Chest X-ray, AP view. Patient: 69 years old, sex F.
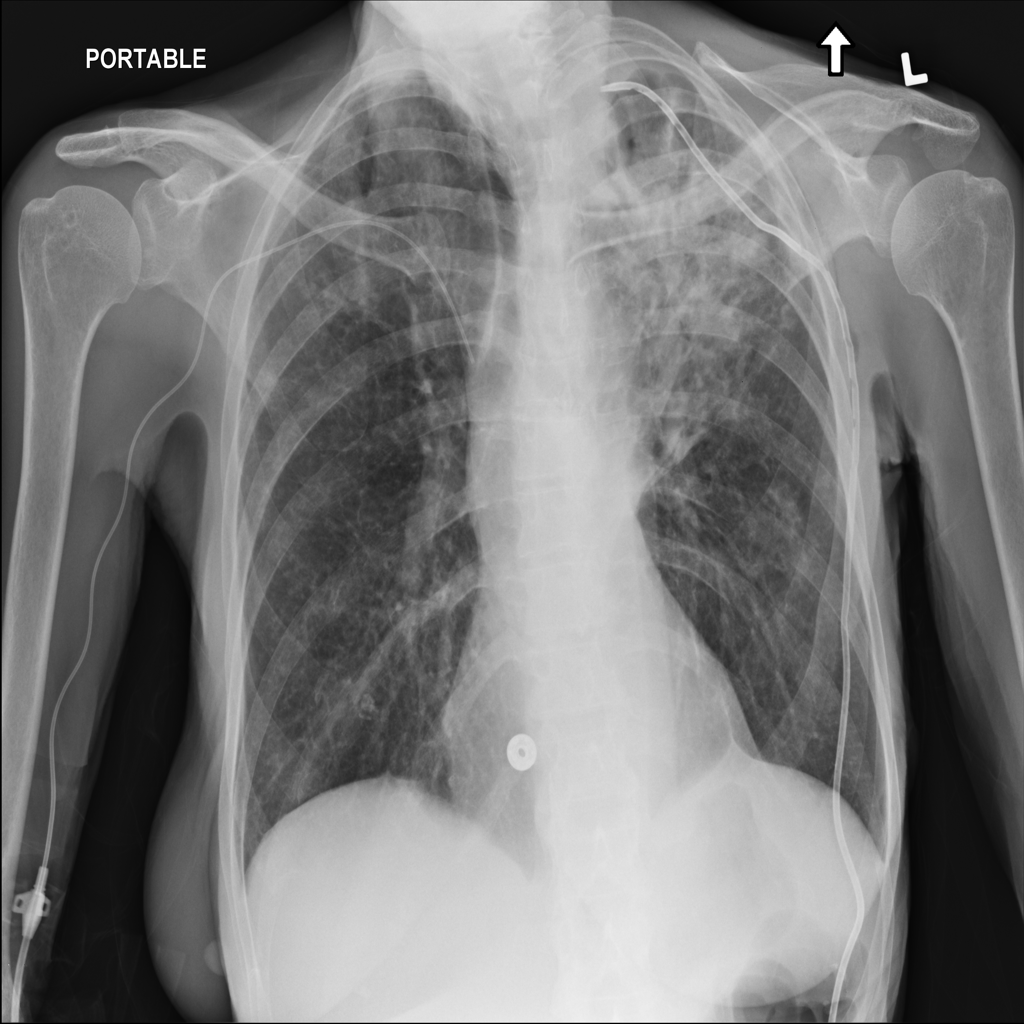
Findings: Emphysema, Infiltration, Pneumothorax